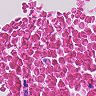
Metastatic tissue present: no